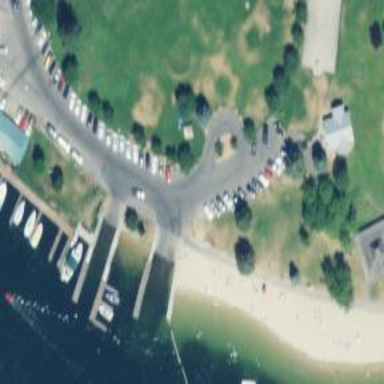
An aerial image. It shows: Slipway on leisure land.